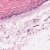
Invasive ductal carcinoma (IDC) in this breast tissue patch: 0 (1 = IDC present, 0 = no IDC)